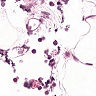
Metastatic tissue present: no